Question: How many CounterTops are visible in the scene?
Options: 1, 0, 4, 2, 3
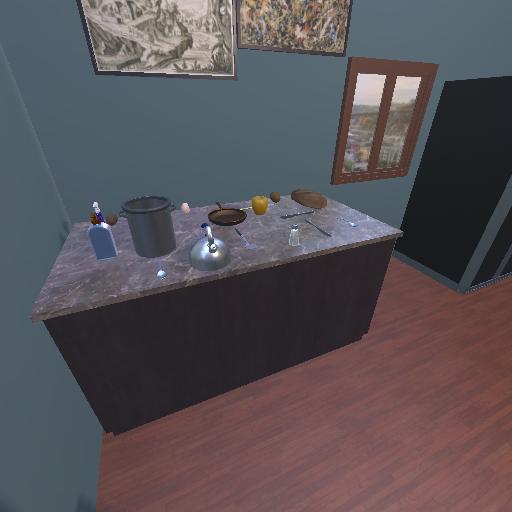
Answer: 1